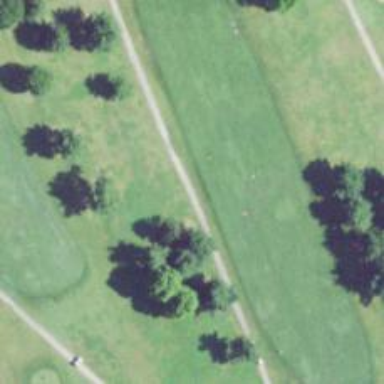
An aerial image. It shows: Golf path with asphalt surface.